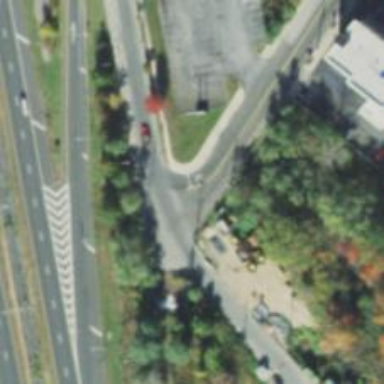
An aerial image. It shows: Stop road.